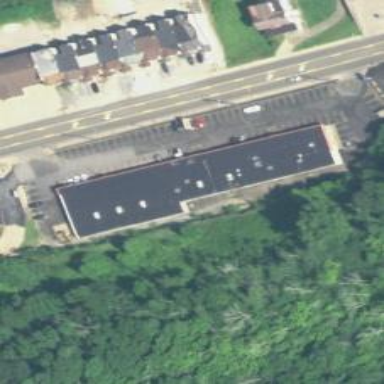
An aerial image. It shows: Commercial building.